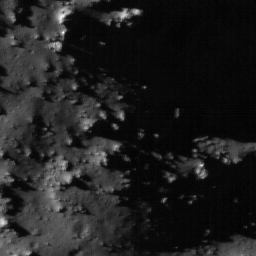
Host type: background_regolith
Lunar coordinates: latitude nan, longitude nan